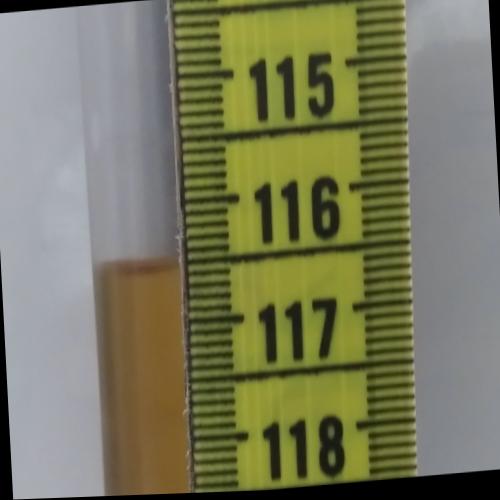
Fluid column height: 116.5 cm